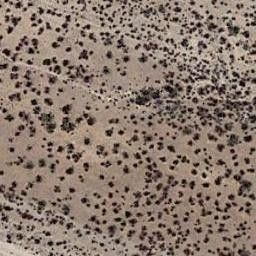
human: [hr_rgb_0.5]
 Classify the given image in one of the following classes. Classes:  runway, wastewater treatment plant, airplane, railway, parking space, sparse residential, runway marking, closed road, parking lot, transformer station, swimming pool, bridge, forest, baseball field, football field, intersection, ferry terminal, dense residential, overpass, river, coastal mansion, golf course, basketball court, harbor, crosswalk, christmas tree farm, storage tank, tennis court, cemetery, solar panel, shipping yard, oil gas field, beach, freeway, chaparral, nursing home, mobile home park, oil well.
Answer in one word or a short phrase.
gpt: chaparral